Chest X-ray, PA view. Patient: 50 years old, sex F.
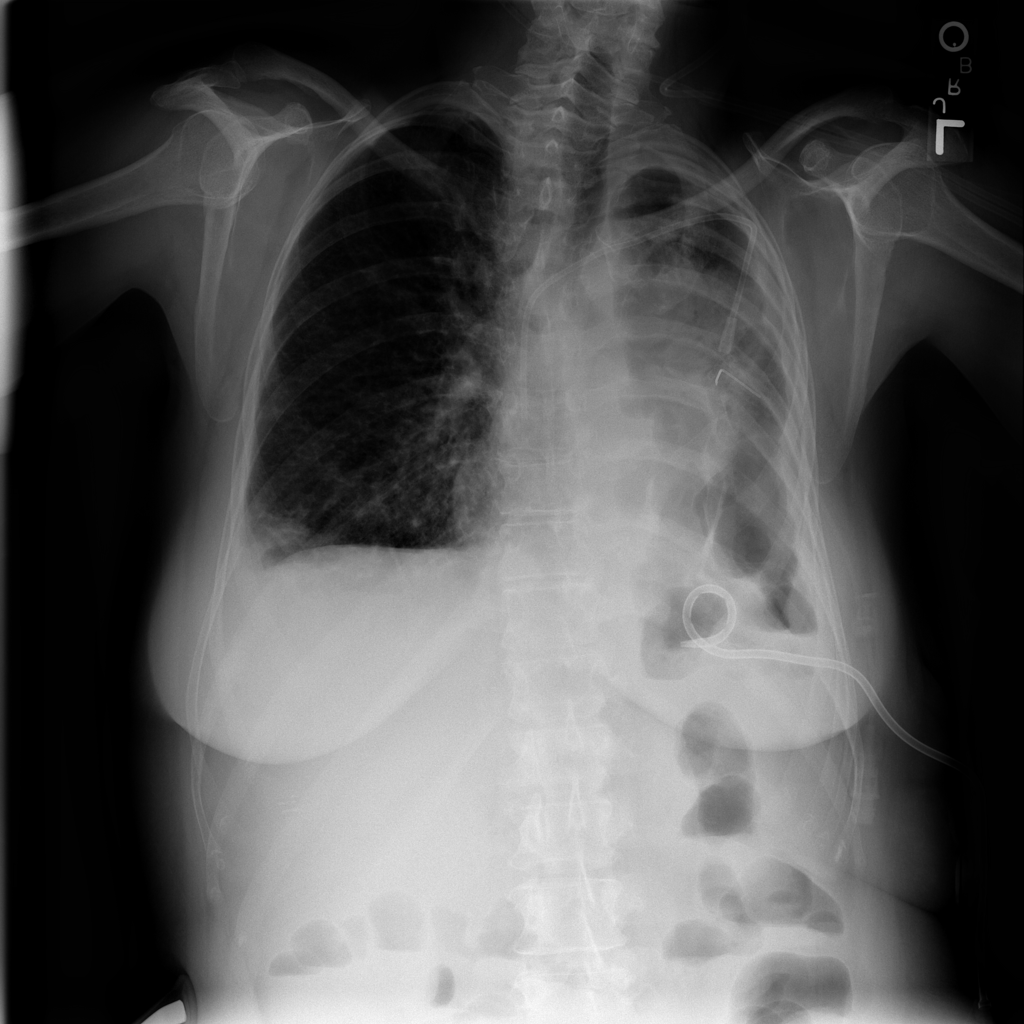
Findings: No Finding